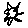
Label: sun